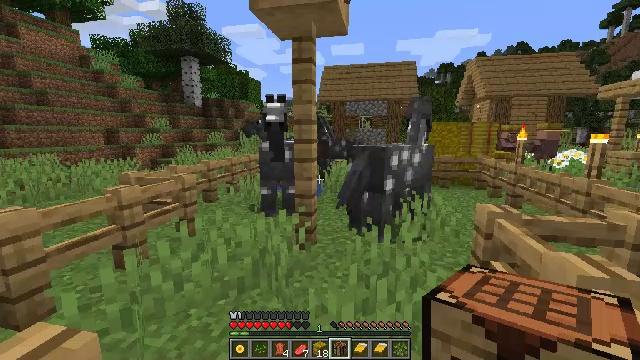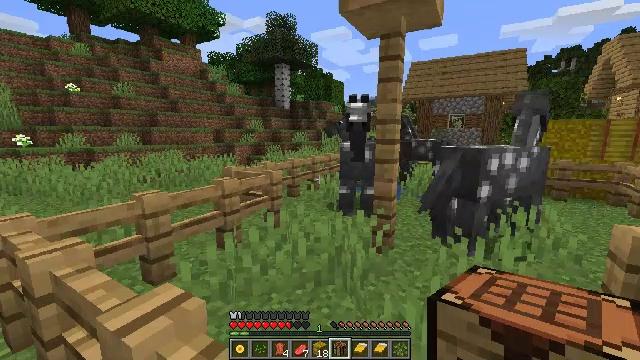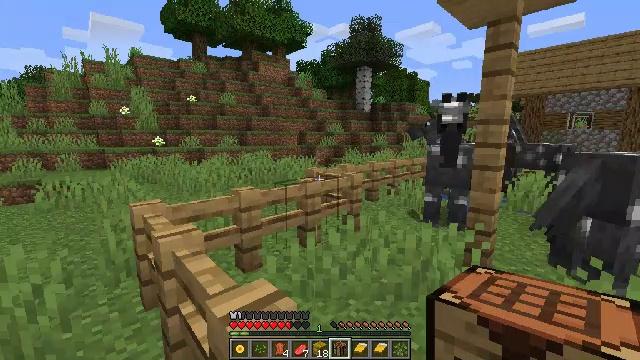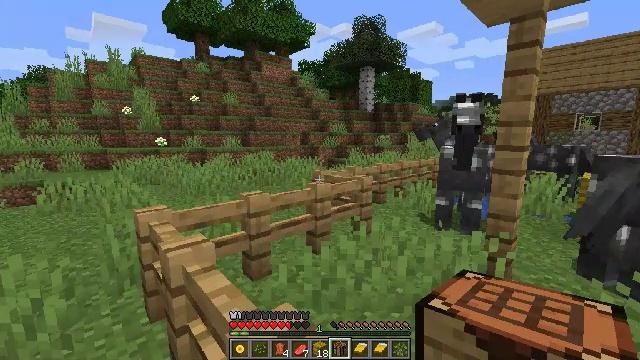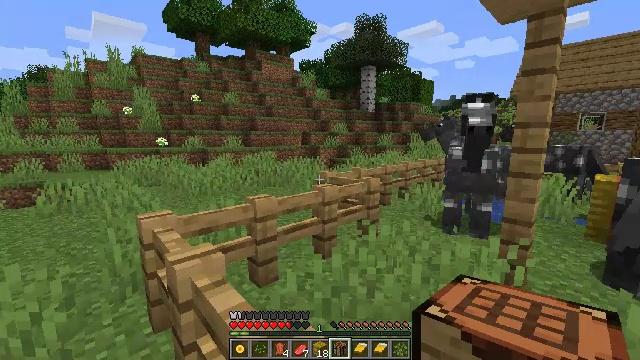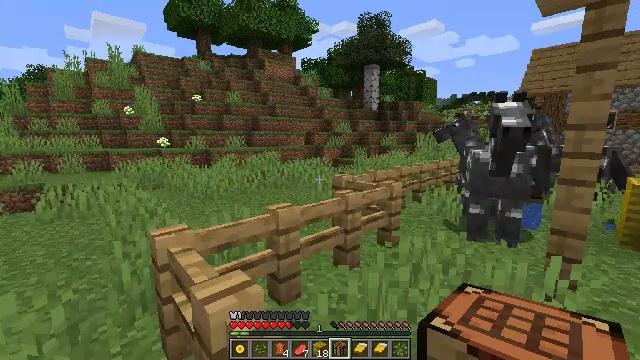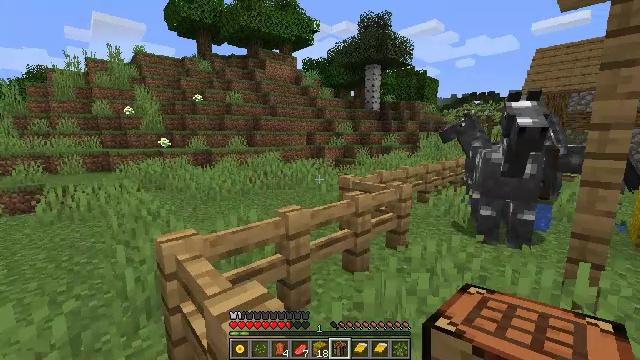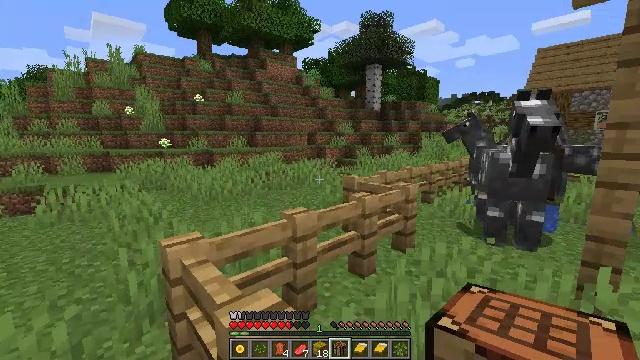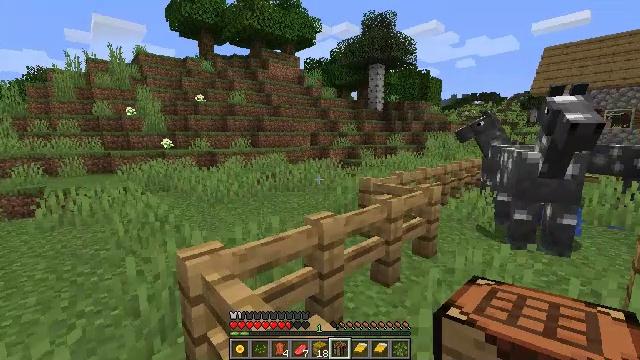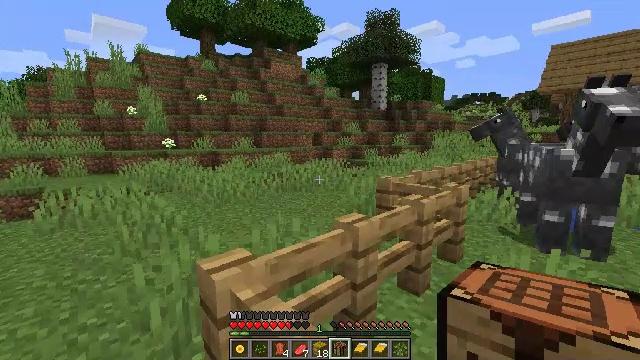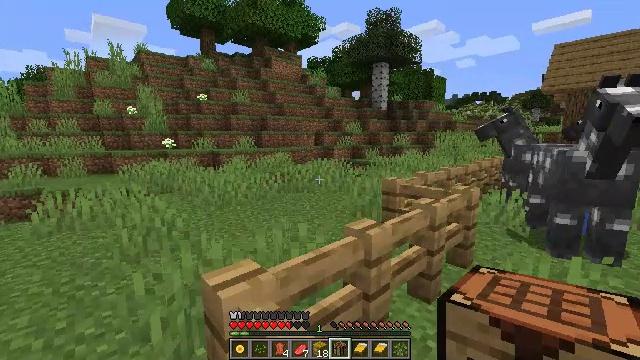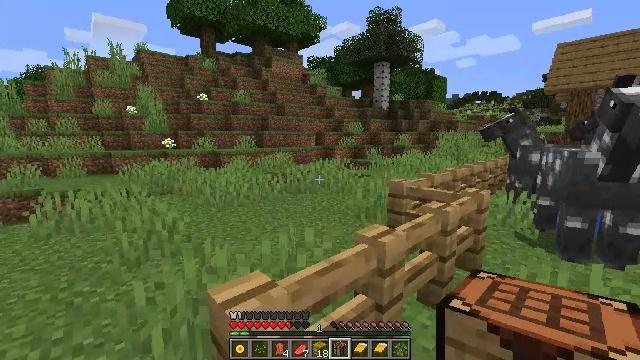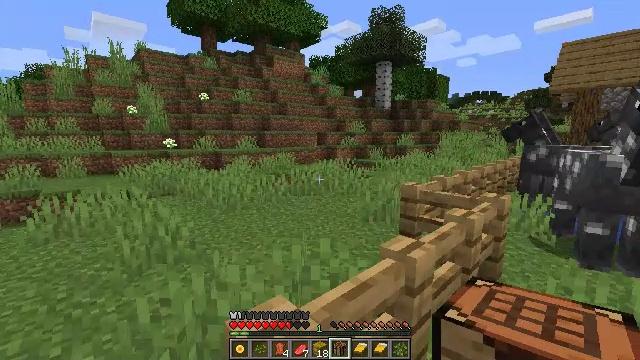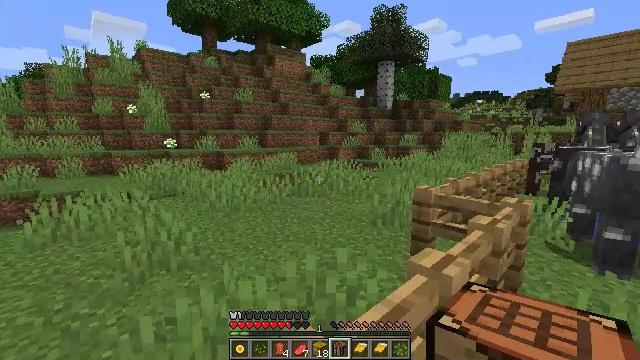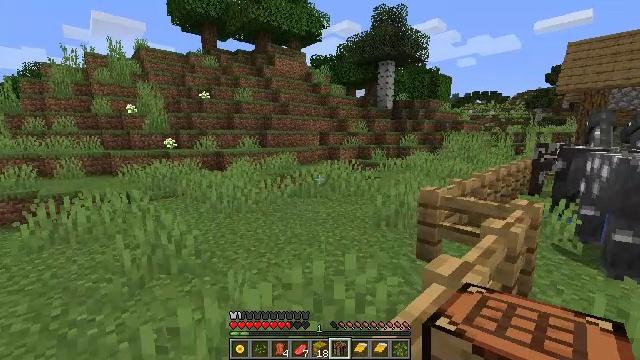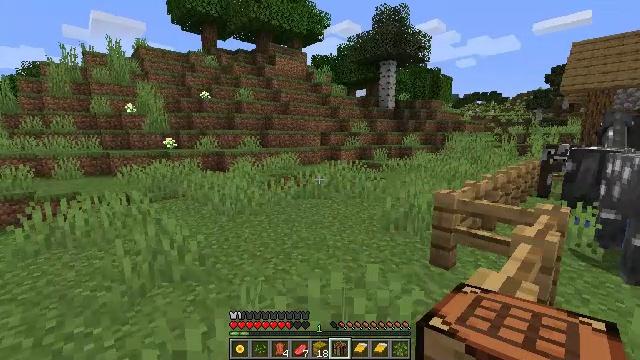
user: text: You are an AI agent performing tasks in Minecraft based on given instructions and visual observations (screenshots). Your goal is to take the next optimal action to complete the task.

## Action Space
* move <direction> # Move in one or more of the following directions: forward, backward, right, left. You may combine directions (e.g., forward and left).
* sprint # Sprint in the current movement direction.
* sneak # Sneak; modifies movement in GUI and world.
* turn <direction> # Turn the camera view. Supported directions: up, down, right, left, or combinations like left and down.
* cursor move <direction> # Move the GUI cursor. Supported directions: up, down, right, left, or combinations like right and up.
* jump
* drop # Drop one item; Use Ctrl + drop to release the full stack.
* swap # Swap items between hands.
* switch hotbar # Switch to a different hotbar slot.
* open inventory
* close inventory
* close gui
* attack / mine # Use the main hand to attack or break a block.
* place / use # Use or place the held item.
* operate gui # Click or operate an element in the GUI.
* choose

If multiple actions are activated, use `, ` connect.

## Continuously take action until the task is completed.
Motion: motion action
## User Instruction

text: Hunt animals.
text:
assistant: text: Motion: move forward and move left, turn left
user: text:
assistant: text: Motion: move forward and move left, turn left
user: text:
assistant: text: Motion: move forward and move left
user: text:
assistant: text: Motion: move forward and move left
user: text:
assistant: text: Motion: move forward and move left
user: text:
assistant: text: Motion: move forward and move left
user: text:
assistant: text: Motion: move forward and move left
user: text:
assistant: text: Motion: move forward and move left
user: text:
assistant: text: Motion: move forward and move left
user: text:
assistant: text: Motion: move forward
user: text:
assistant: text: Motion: move forward
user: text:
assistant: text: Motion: move forward
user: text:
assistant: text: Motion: move forward
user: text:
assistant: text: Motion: move forward
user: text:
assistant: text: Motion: move forward
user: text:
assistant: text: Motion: move forward
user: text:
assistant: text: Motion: move forward
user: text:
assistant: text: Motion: move forward
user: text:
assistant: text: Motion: move forward, turn right
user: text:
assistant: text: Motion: move forward, turn right
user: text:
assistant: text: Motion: move forward, turn right and up
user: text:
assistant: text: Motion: move forward, turn right and up
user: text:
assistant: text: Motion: move forward, turn right and up
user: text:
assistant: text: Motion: move forward, turn right
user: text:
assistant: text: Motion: move forward and move left, turn right
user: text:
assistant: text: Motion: move forward and move left, turn right
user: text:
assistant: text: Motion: move forward and move left
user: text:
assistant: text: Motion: move forward and move left
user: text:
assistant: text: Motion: move forward and move left, turn right
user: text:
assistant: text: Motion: move forward and move left, turn right